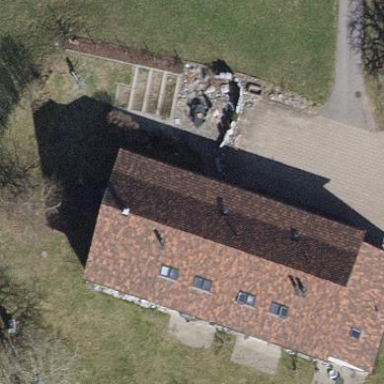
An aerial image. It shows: Terrace building.